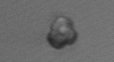
Label: Dinophyceae